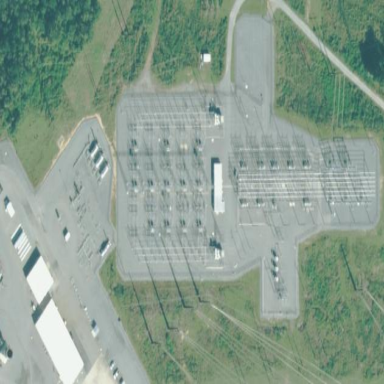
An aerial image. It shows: Fence surrounds transmission level power substation.